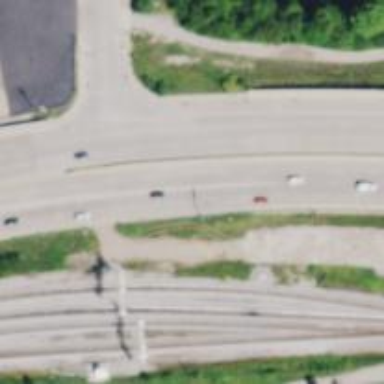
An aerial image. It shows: Motorway with separate sidewalk.